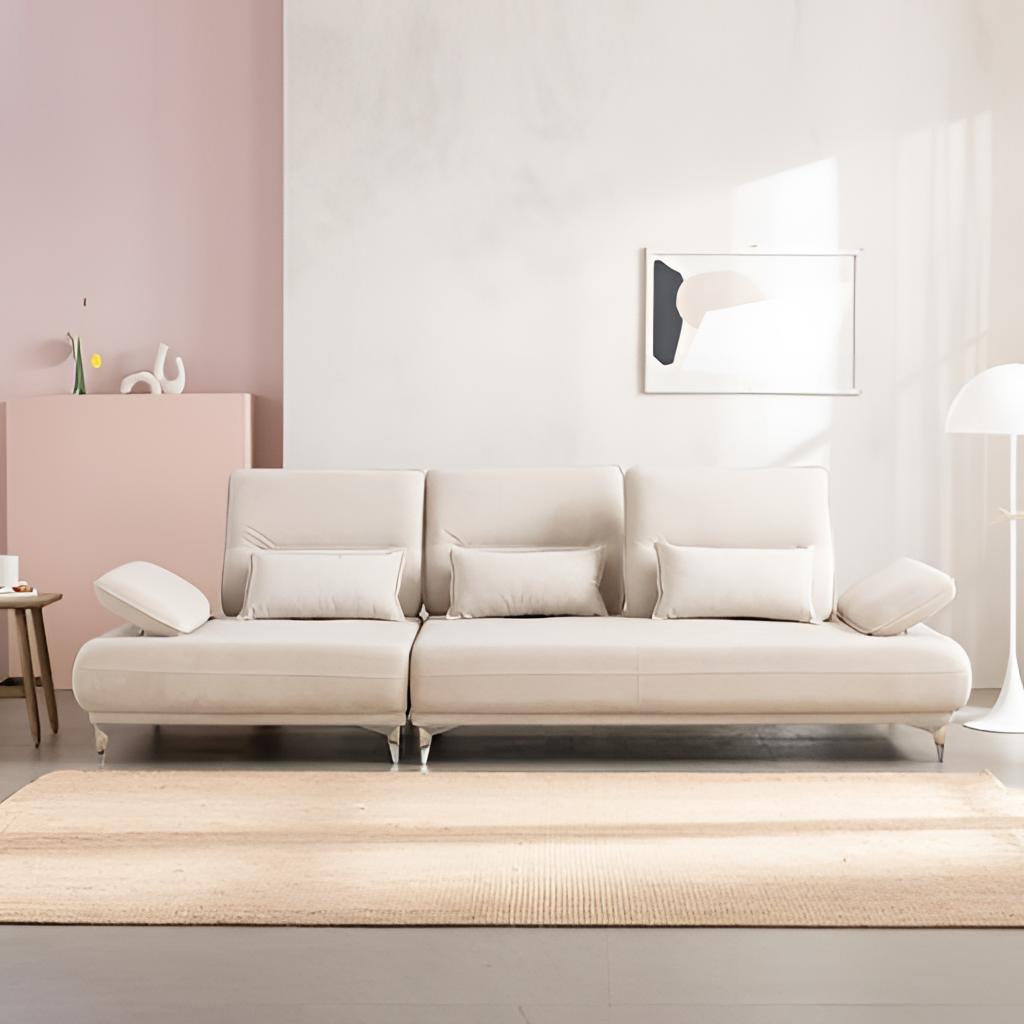
living room, cream leather sofa, wood flooring, with plank pattern, paint wallpaper, with solid pattern, contemporary